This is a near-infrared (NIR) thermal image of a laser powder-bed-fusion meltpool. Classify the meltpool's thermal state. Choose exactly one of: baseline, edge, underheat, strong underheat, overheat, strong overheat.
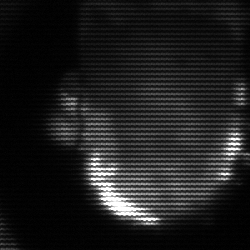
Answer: baseline